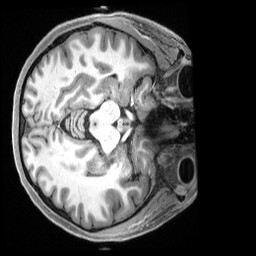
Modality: T1w
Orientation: axial
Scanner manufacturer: siemens
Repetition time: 2.5 s
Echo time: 0.00231 s